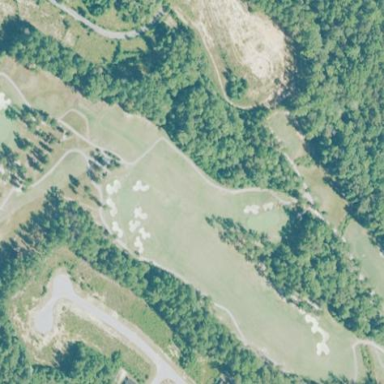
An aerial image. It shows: Golf fairway in the image.